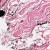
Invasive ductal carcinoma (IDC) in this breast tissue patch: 0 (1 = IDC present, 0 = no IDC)